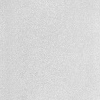
Atmospheric dust classification: dusty